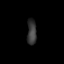
Tissue: prostate
Cell type: T cells
Senescence score: 0.3192
Nuclear area (px): 232
Mean DAPI intensity: 55.871